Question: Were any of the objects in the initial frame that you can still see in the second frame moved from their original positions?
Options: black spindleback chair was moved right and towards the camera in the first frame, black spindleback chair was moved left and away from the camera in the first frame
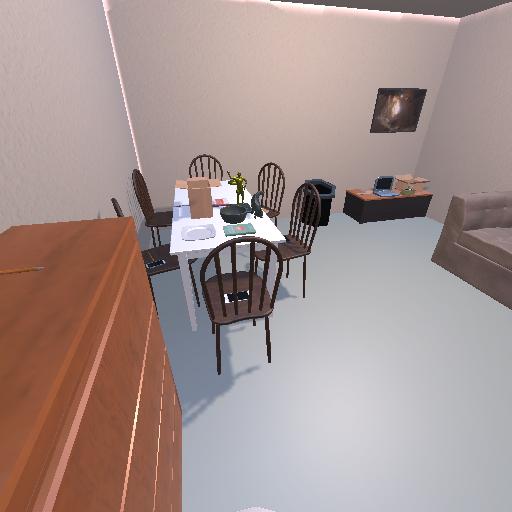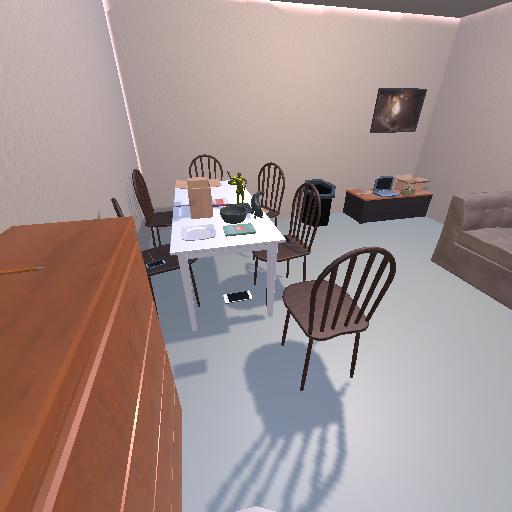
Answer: black spindleback chair was moved right and towards the camera in the first frame